Brain MRI, t2w sequence, axial 2D slice.
Patient: age 41, sex F, weight 95 kg, height 1.95 m
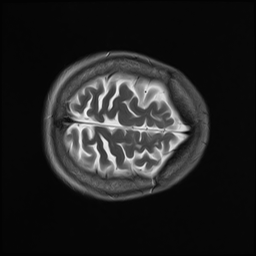